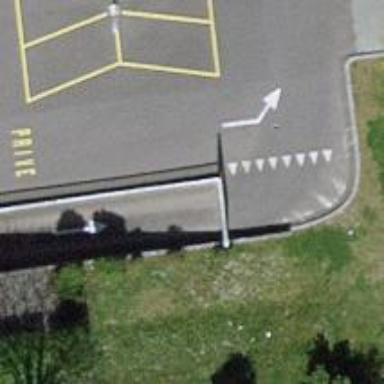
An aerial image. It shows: Guard rail as barrier.